【题型】解答题　【知识点】函数　【难度】medium
今年是中国“一带一路”倡议提出十周年，期间中国与共建国家共同打造政治互信、经济融合的利益共同体，中国对外投资大幅增加．某中国企业抓住机遇，准备到某地建立原材料加工厂．此地有三处原材料采集点，分别位于矩形 $ABCD$ 的顶点 $A$、$B$，及 $CD$ 的中点 $P$ 处，已知 $AB = 20\text{km}$，$BC = 10\text{km}$．现要在矩形 $ABCD$ 的区域内（不含边界），与 $A$、$B$ 等距离的一点 $O$ 处建厂，并修路 $OA$、$OB$、$OP$，以便从采集点向工厂运输原材料．设修路的总长为 $y\text{km}$．

(1)按下列要求写出函数关系式：

$\textcircled{1}$ 设 $\angle BAO = \theta(\text{rad})$，将 $y$ 表示成 $\theta$ 的函数关系式；

$\textcircled{2}$ 设 $OP = x(\text{km})$，将 $y$ 表示成 $x$ 的函数关系式．

(2)请你选用（1）中的一个函数关系式，确定建厂 $O$ 的位置，使三条路总长度最短．
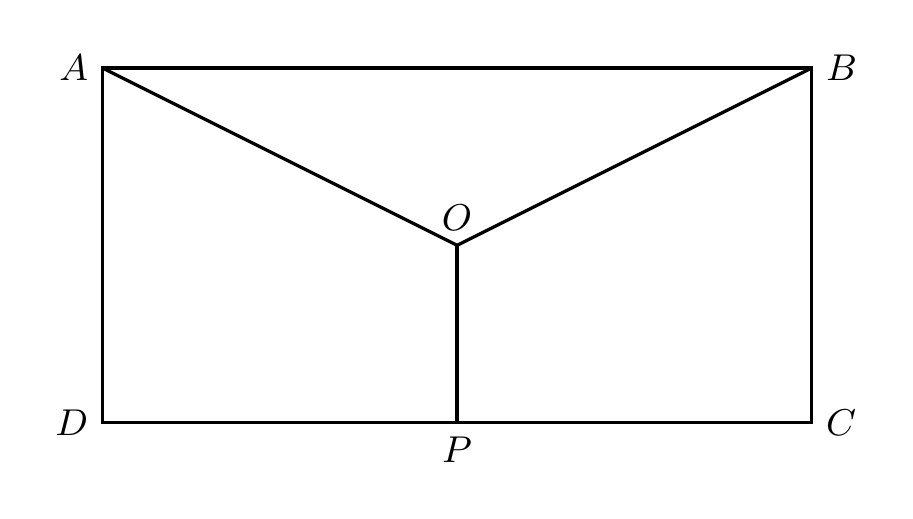
【解答】
【详解】（1）设 $E$ 是 $AB$ 的中点，依题意可知 $E, O, P$ 三点共线，且 $PE \perp AB$．

$\textcircled{1}$ 设 $\angle BAO = \theta(\text{rad})$，则 $y = OA + OB + OP = \dfrac{10}{\cos \theta} + \dfrac{10}{\cos \theta} + (10 - 10 \tan \theta)$

$= \dfrac{20}{\cos \theta} - \dfrac{10 \sin \theta}{\cos \theta} + 10 \left( 0 < \theta < \dfrac{\pi}{4} \right)$．

$\textcircled{2}$ 设 $OP = x(\text{km})$，则 $y = OA + OB + OP = \sqrt{10^2 + (10 - x)^2} + \sqrt{10^2 + (10 - x)^2} + x$

$= 2\sqrt{x^2 - 20x + 200} + x \quad (0 < x < 10)$．

（2）若选 $\textcircled{1}$，$y = \dfrac{20}{\cos \theta} - \dfrac{10 \sin \theta}{\cos \theta} + 10 \left( 0 < \theta < \dfrac{\pi}{4} \right)$，则 $y' = \dfrac{10(2 \sin \theta - 1)}{\cos^2 \theta}$．

所以函数在区间 $\left( 0, \dfrac{\pi}{6} \right)$，$y' < 0$，函数单调递减；在区间 $\left( \dfrac{\pi}{6}, \dfrac{\pi}{4} \right)$，$y' > 0$，函数单调递增．

所以当 $\theta = \dfrac{\pi}{6}$ 时，函数取得极小值也即是最小值，

此时 $OP = 10 - 10 \tan \dfrac{\pi}{6} = 10 - \dfrac{10\sqrt{3}}{3} \text{km}$．

若选 $\textcircled{2}$，$y = 2\sqrt{x^2 - 20x + 200} + x \quad (0 < x < 10)$，

$y' = \dfrac{2x - 20}{\sqrt{x^2 - 20x + 200}} + 1 = 1 - 2\sqrt{\dfrac{(10 - x)^2}{(10 - x)^2 + 100}} = 1 - 2\sqrt{\dfrac{1}{1 + \dfrac{100}{(10 - x)^2}}}$，在 $(0, 10)$ 上单调递增．

令 $y' = 0$ 解得 $x = 10 - \dfrac{10\sqrt{3}}{3}$ 或 $x = 10 + \dfrac{10\sqrt{3}}{3}$（舍去）．

当 $x \in \left( 0, 10 - \dfrac{10\sqrt{3}}{3} \right)$ 时，$y' < 0$，函数单调递减；

当 $x \in \left( 10 - \dfrac{10\sqrt{3}}{3}, 10 \right)$ 时，$y' > 0$，函数单调递增．

所以当 $OP = x = 10 - \dfrac{10\sqrt{3}}{3} \text{km}$ 时，函数取得极小值也即是最小值．

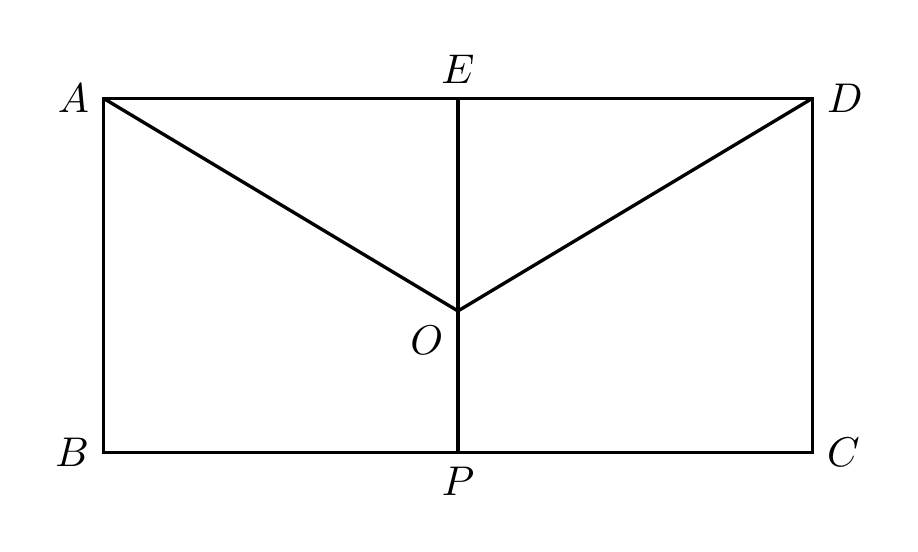